Interaction volume radius: 5 \u00c5
Interaction volume height: 15 \u00c5
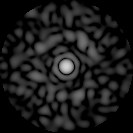
Disorder parameter: 0.9045